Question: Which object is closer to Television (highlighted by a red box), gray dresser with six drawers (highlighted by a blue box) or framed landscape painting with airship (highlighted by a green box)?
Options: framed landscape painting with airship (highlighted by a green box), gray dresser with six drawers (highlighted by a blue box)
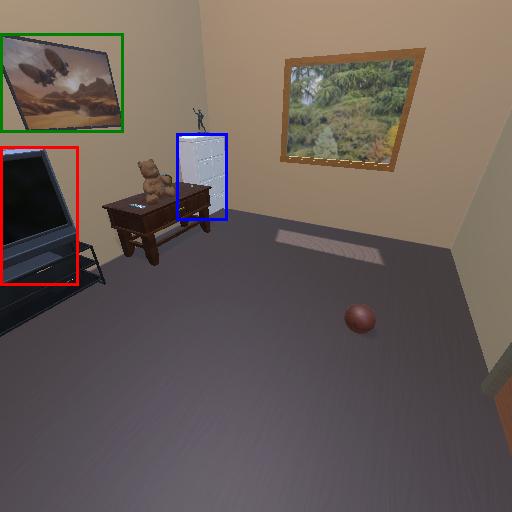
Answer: framed landscape painting with airship (highlighted by a green box)